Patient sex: M
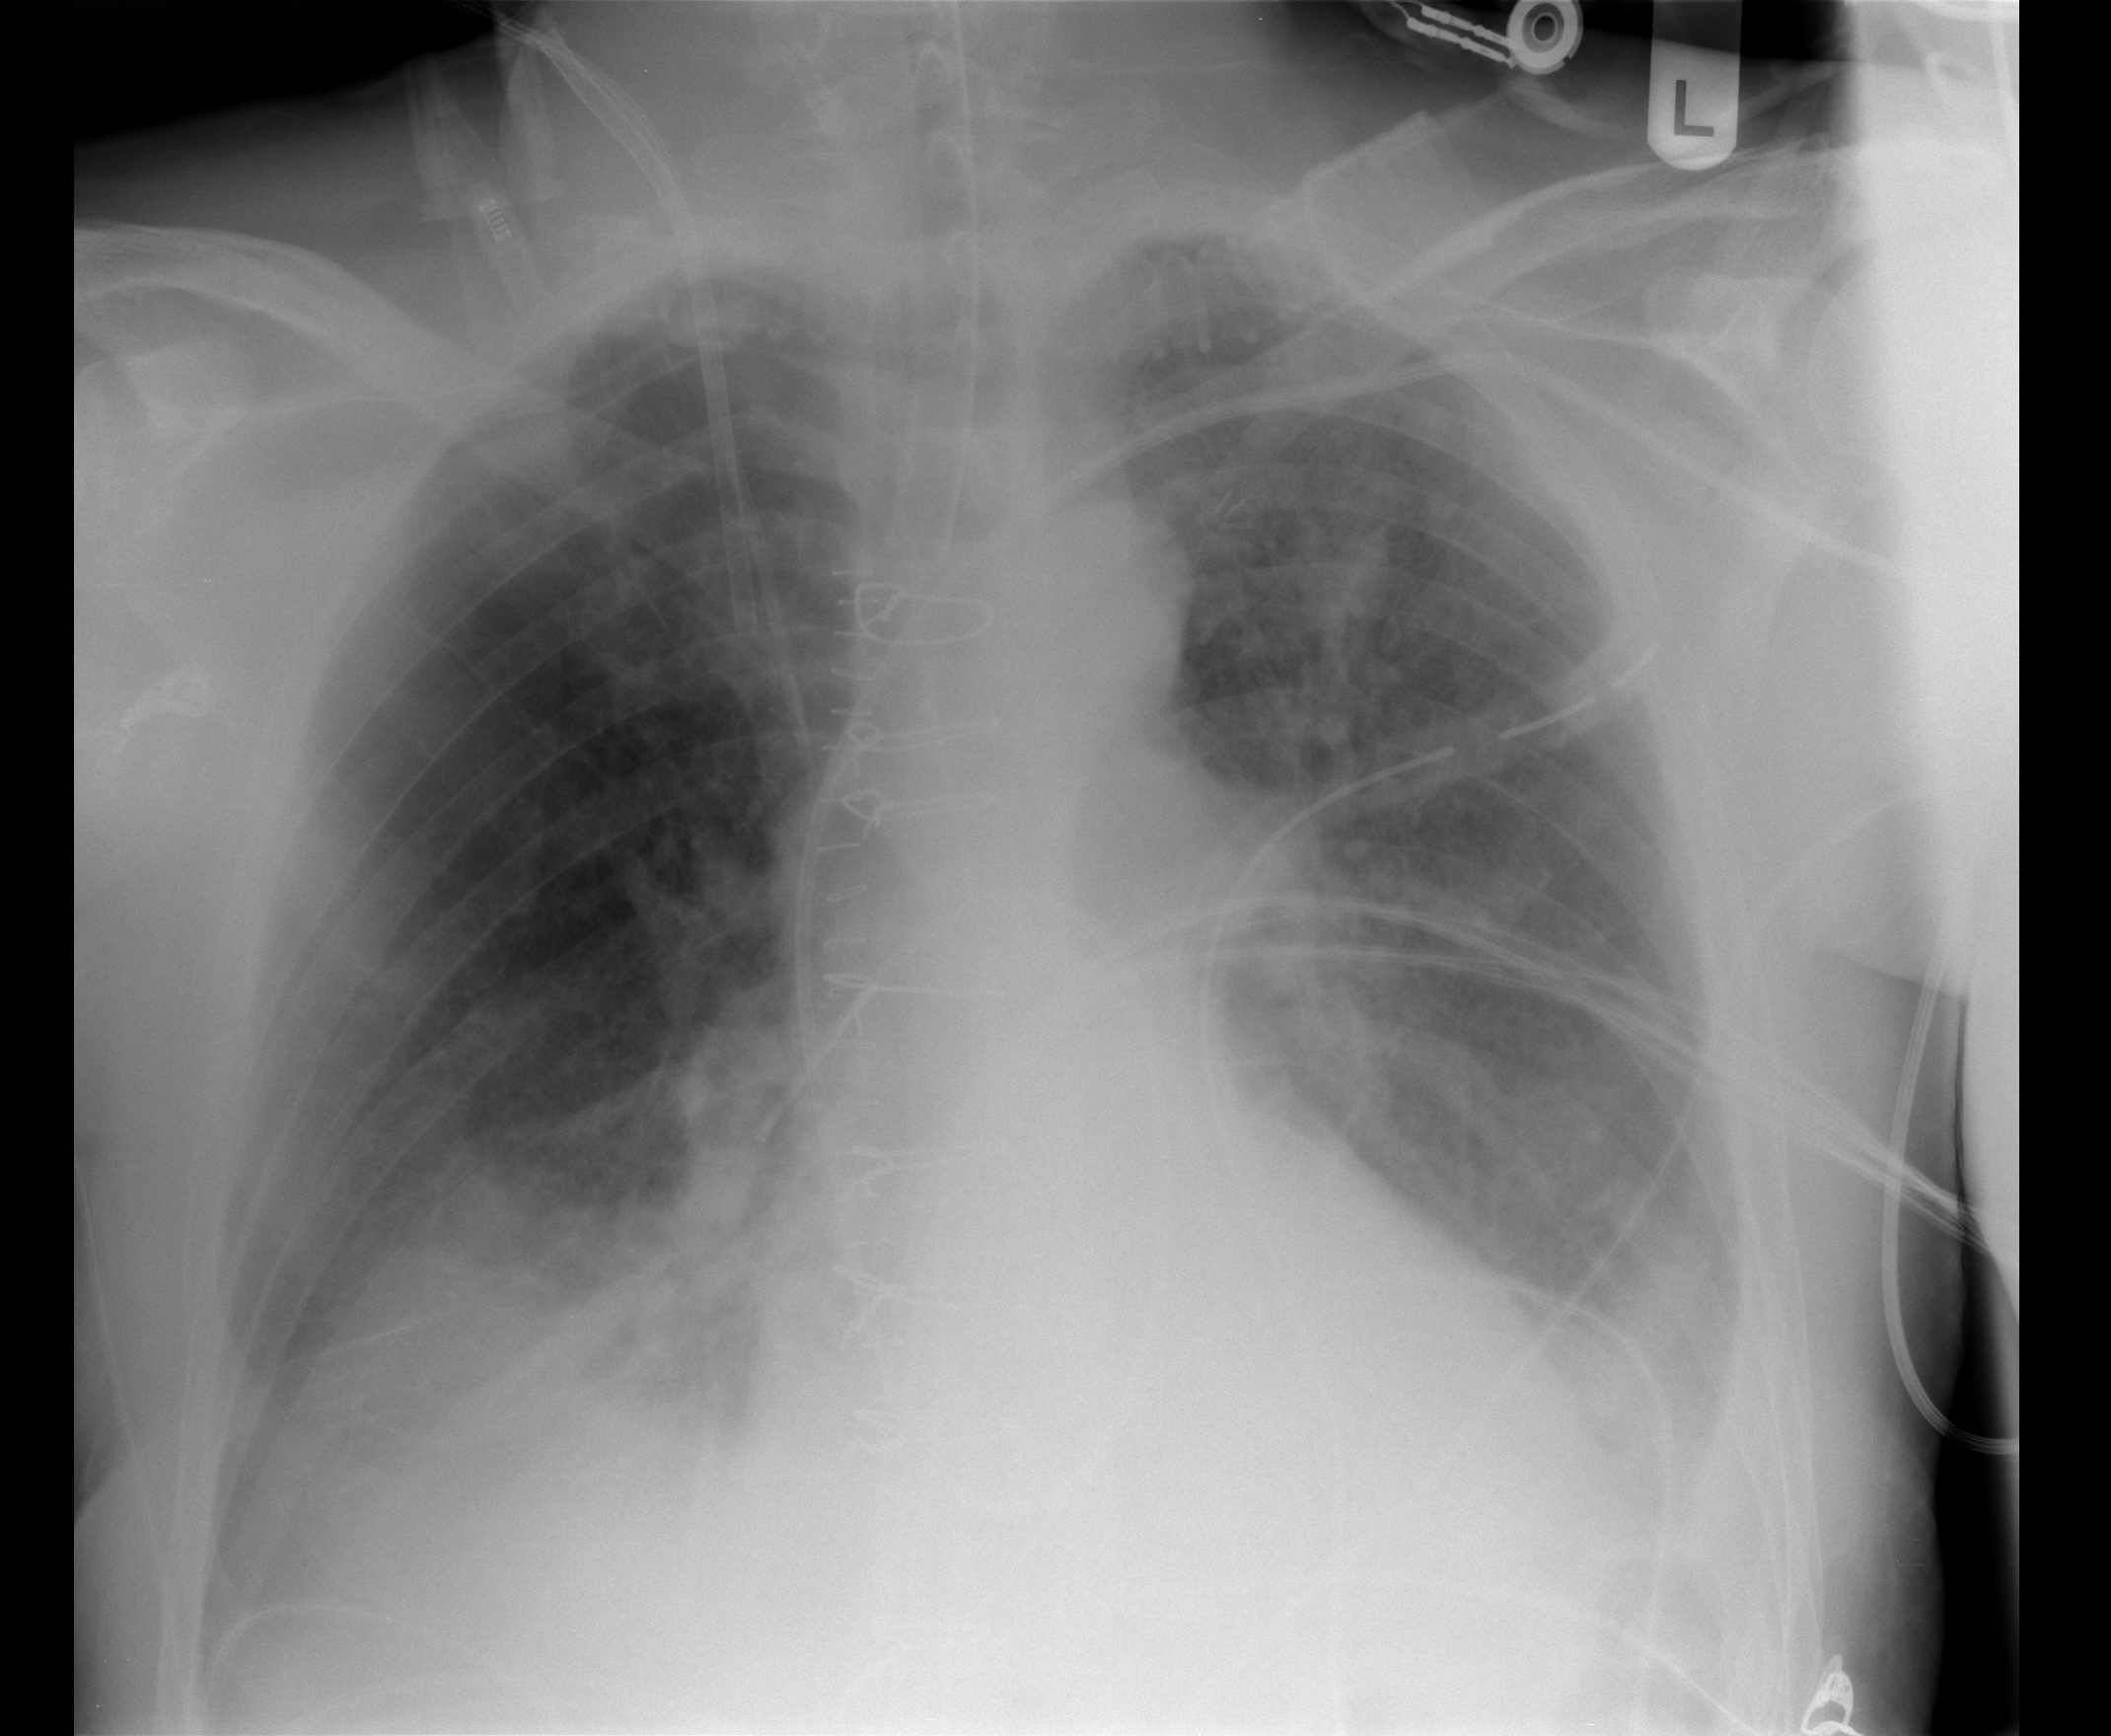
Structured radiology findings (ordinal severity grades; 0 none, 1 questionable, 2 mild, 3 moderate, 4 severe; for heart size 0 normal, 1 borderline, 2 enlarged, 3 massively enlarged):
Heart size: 0
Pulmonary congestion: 2
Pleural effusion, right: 1
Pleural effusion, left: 2
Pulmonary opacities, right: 0
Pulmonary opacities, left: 0
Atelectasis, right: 2
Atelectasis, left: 2